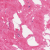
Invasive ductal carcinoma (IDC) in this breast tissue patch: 0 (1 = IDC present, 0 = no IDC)